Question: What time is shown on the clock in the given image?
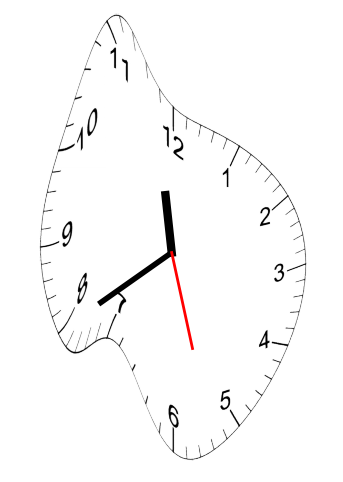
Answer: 11:39:27